Question: I have a problem with the size header grid misconfiguration, anyone can help me with that?.
The Yellow color highlight columns can see the blank space between the top and columns.
I can't find the css configuration.

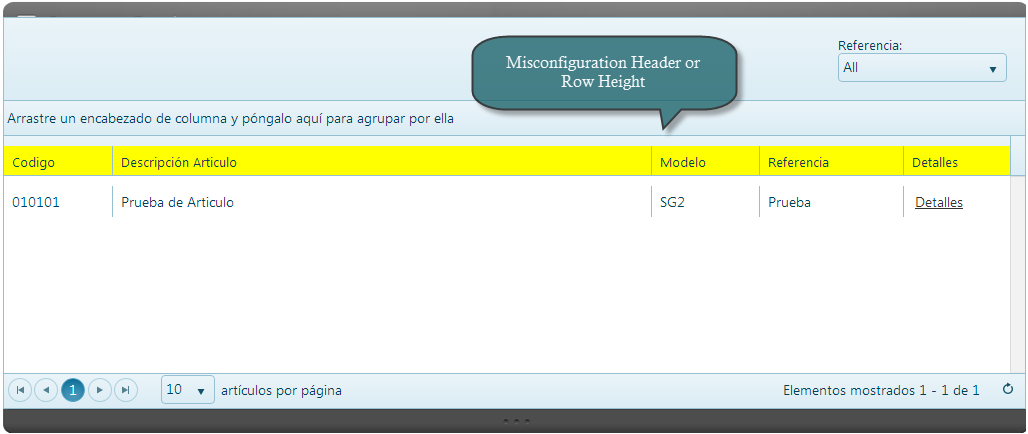
Answer: This table (grid) has override by another css-class in other file; running my app with page inspector and find my issue.
Thanks to all for the help